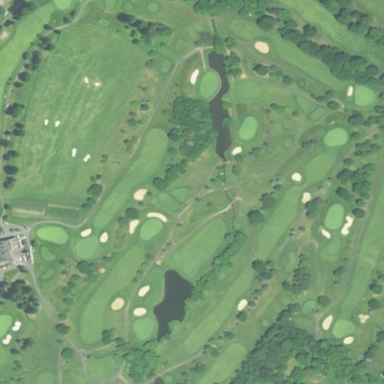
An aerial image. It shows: Golf course.